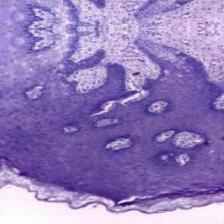
Diagnosis: Normal